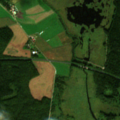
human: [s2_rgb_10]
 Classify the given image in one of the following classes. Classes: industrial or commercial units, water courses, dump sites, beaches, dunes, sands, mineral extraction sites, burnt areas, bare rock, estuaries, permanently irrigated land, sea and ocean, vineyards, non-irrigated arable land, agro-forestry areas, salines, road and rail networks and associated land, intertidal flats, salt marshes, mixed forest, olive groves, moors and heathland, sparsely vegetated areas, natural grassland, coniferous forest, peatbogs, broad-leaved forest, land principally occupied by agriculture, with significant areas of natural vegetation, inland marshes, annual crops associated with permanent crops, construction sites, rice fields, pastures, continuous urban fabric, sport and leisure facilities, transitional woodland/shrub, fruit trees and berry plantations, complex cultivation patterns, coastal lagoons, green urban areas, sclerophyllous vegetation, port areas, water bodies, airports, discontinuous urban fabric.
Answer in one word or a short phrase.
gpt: non-irrigated arable land, mixed forest, transitional woodland/shrub, peatbogs, water bodies